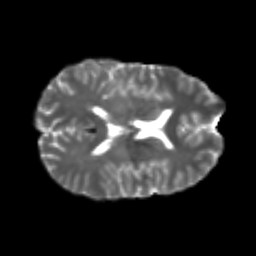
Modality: T2w
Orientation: axial
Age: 23
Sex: male
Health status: healthy
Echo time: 0.074 s